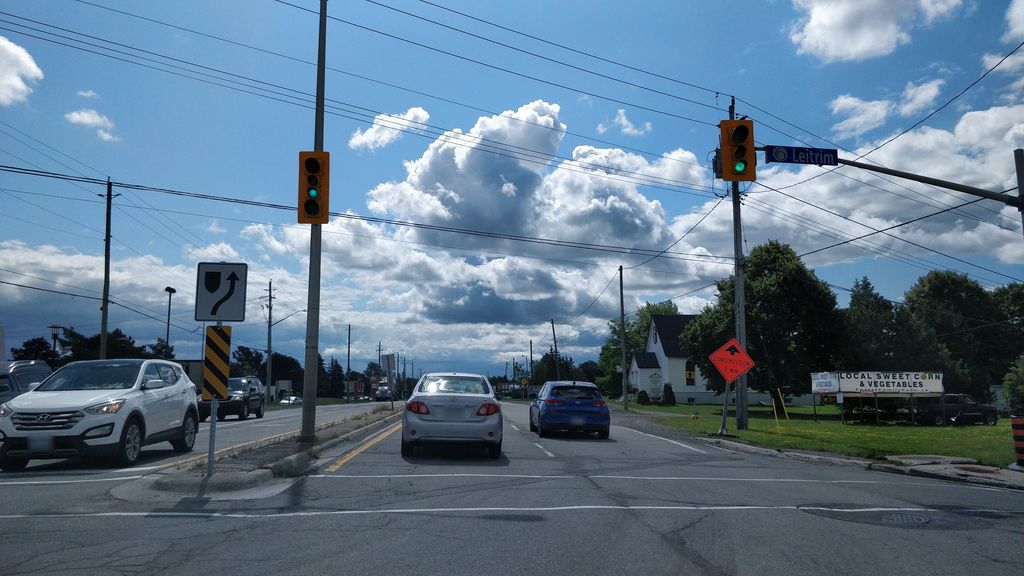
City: ottawa-gatineau